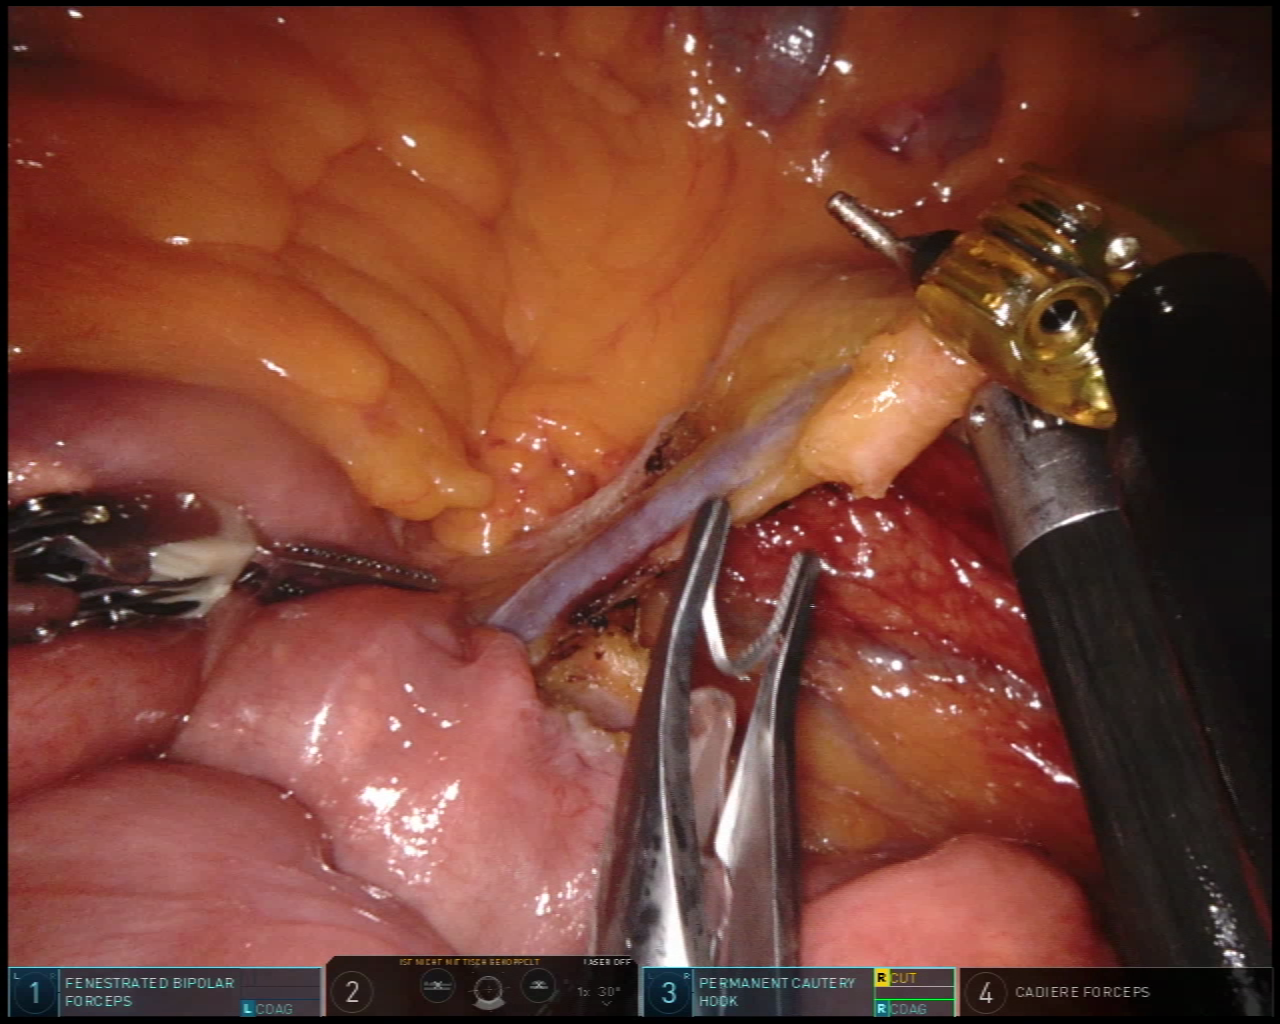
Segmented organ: intestinal_veins
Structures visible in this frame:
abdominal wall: no
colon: yes
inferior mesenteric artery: no
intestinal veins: yes
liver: no
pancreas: no
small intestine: yes
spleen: no
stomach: no
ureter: no
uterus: no
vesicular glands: no